Question: So I have this div element
'''
<footer><div id="foot-er" style="background-image: url(images/Home/space.gif); height: 190px; width: 1349px; border: 1px solid black; line-height:1.7em;"></div></footer>
// CSS
#foot-er
{
}
'''
This image does not stretch across the entire screen, leaving white around the image. I tried researching this up in google but only found how to not cut off the image and show the full image. My problem here is not that the image is being cut off, but it won't stretch across the entire screen.

The space stary image is the div image. The orange/blue image is the body background. How would I get the div image to stretch and cover the body image.
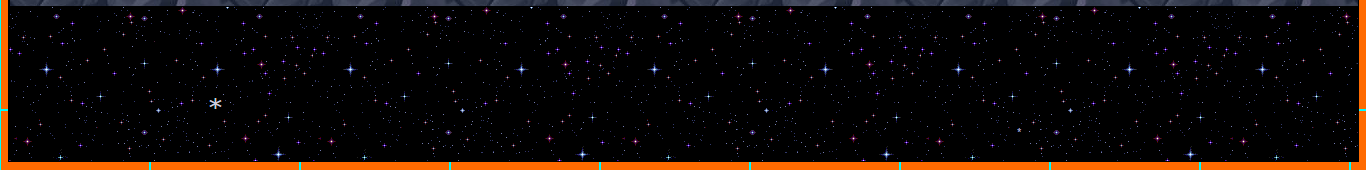
Answer: This problem is caused by the margin on the body element
## What are the default properties on the body element
According to the <URL>, the body element includes the following css
'''
body {
display: block;
margin: 8px; }
body:focus {
outline: none; }
'''
These properties make it easier to read text without any formatting as the text isn't touching the sides of the browser window, the same as a book
## What has the default properties to do with the problem of the image not sticking to the footer
Because of the "margin: 8px;" attached to the body, all elements inside the body will have a gap of 8px between them and the edge of the browser window.
While this gap is created by design by the draft of html, it will become problematic because it prevents puttings things against the side of the browser window.
## How can this problem be solved
This problem can be solved by 1 of the following solutions:
## Removing the margin on the body element
By using the following css code
'''
body { margin: 0; }
'''
You can remove the margin from the html, allowing you webapp to touch sides of the screen. however, this has its drawbacks, namely:
-
'''
body { margin: 0px; }
p {
margin-top: 8px;
margin-left: 8px;
}
#image {
background-color: black;
height: 100px;
}
'''
'''
<body>
<p>text</p>
<p>text</p>
<p>text</p>
<p>text</p>
<p>text</p>
<p>text</p>
<div id=image></div>
</body>
'''
## Use absolute/fixed positioning on the image
By using absolute/fixed positioning on you image, you can force the place where the image is rendered to the correct cordinates.
This can be done by doing:
'''
#image {
position: absolute;
left: 0;
right: 0;
bottom: 0;
}
'''
This has its advantages that you have a footer that is always at the bottom of the page, no matter how large your browser is. This also comes with its own disadvantages, these include:
-
'''
#image {
position: absolute;
left: 0;
right: 0;
bottom: 0;
}
#image {
height: 100px;
background-color: black;
}
'''
'''
<body>
<p>text</p>
<p>text</p>
<p>text</p>
<p>text</p>
<p>text</p>
<p>text</p>
<div id=image></div>
</body>
'''